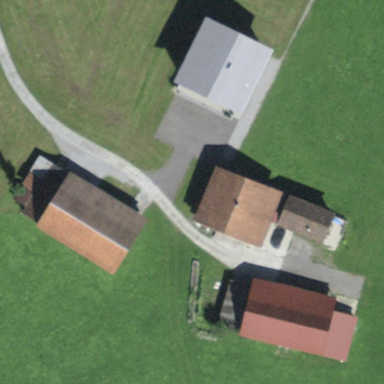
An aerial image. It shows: Farm with farmyard.